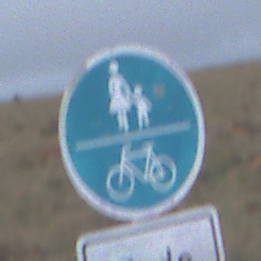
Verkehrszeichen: GemeinsamerGehUndRadweg
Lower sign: HinweisDurchVerbaleAngabe2
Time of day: SunriseSunset
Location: Outdoor (Nature)
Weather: Overcast
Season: NotSpecified
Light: Natural